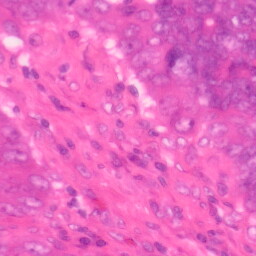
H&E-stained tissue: Colon